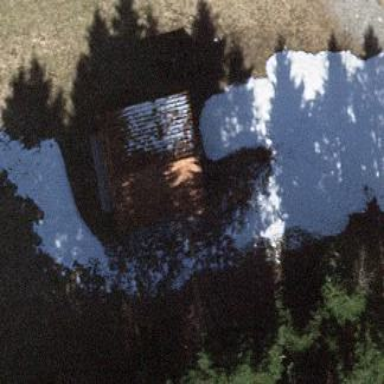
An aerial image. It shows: Shed.